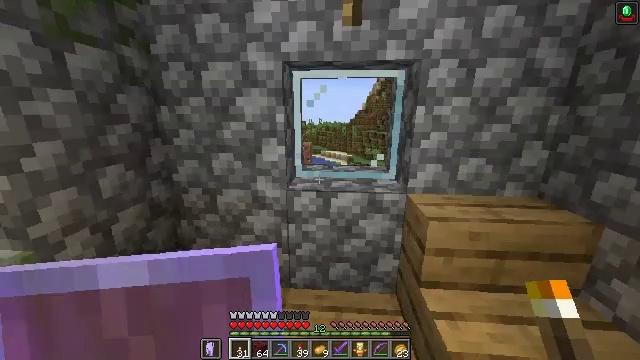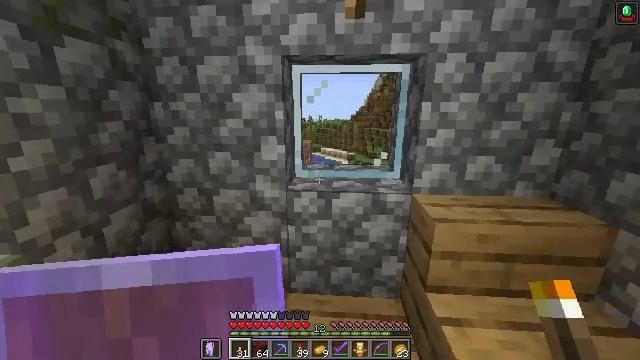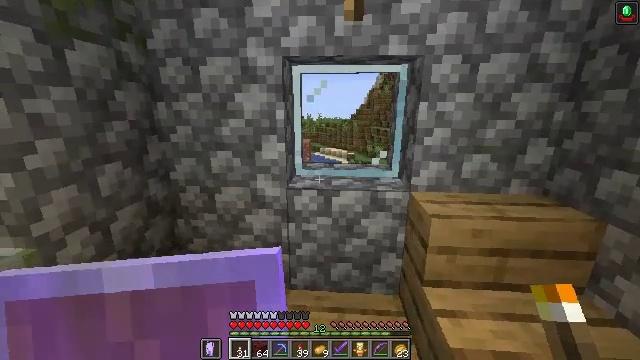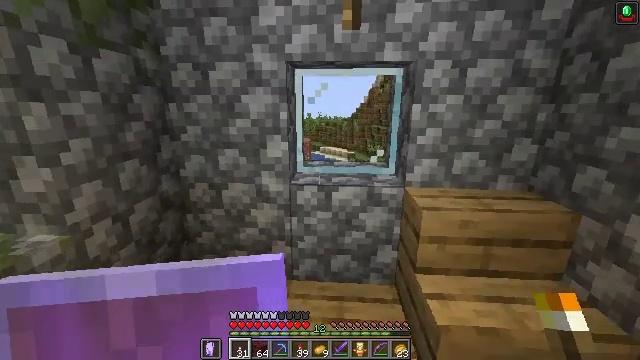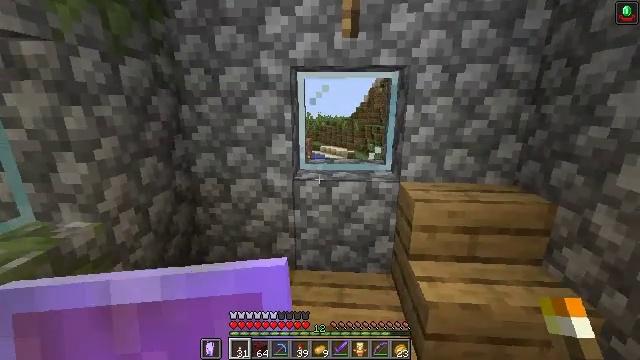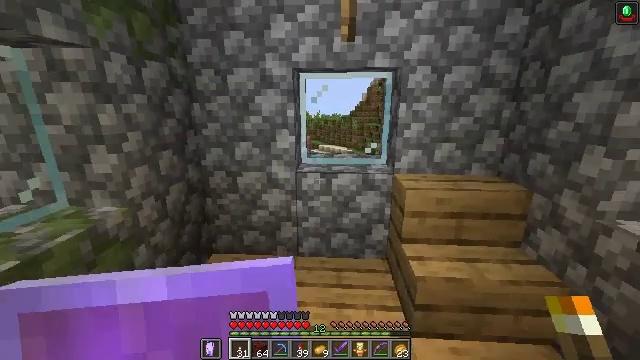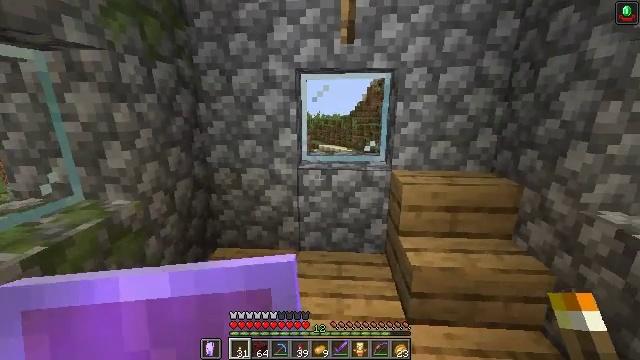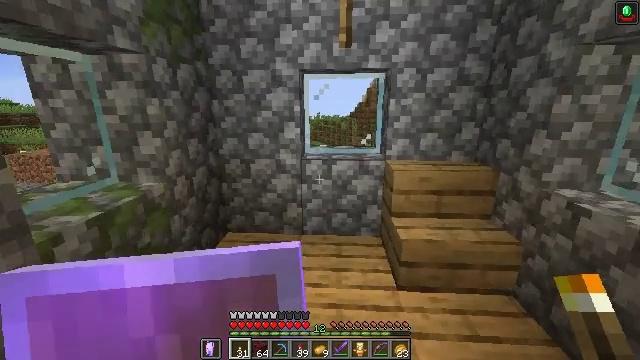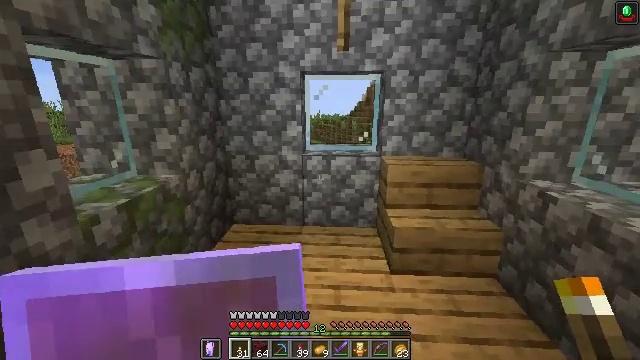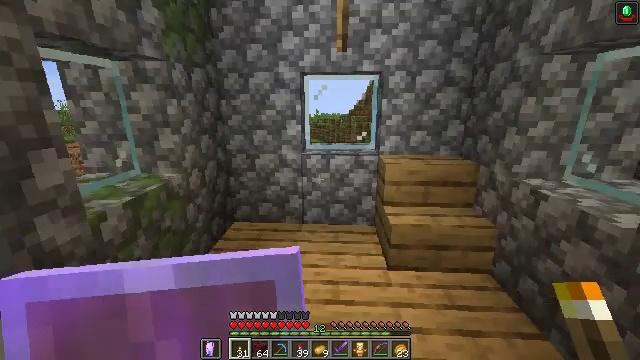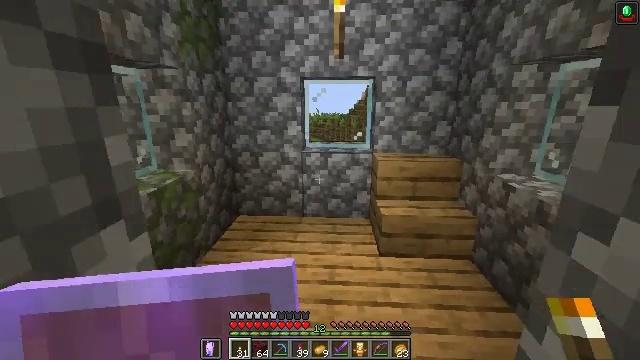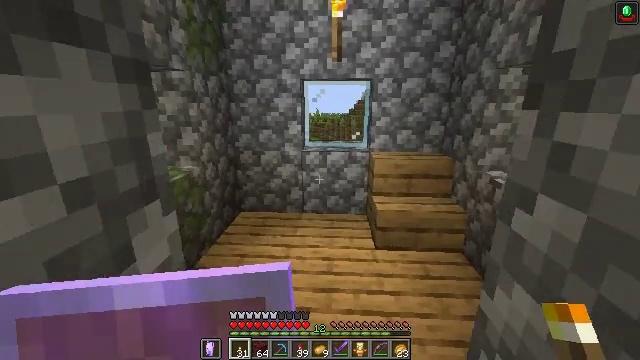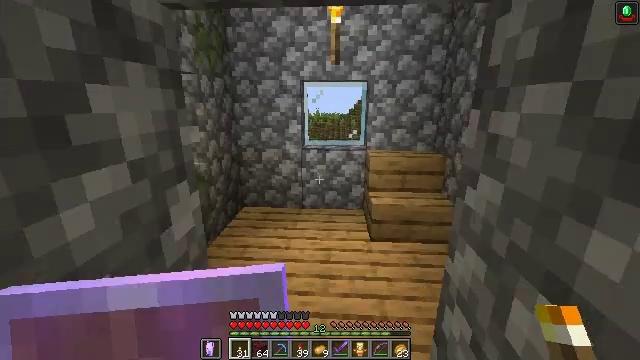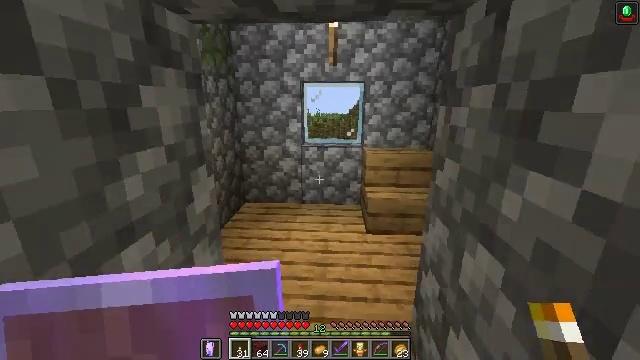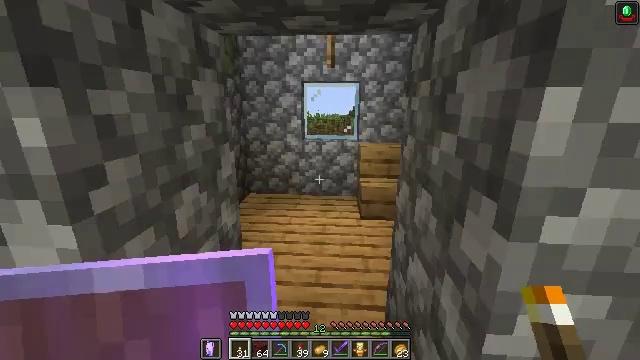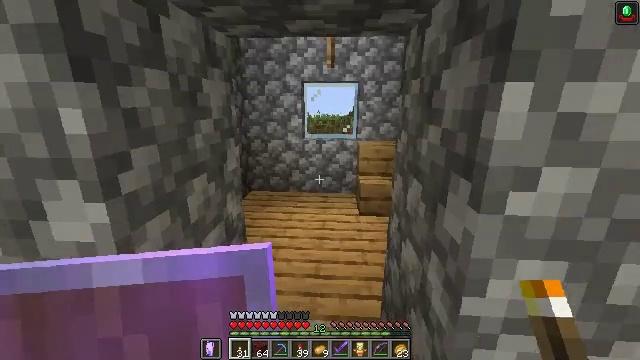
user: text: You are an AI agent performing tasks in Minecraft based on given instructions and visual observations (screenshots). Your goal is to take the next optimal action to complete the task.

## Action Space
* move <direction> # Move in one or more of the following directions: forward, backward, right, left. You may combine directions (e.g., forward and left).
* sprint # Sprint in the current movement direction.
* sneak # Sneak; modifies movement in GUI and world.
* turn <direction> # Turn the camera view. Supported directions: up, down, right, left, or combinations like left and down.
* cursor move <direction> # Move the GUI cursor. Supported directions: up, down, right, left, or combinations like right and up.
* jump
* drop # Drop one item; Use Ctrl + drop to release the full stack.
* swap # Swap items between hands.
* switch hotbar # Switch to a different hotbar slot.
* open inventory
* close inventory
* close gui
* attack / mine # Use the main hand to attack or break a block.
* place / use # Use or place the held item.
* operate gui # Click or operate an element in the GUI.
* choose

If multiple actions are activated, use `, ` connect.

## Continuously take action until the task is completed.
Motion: motion action
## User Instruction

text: Craft cooked mutton using raw mutton and a heat source.
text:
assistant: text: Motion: move back
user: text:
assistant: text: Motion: move back
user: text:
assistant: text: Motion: move back
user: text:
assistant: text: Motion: move back
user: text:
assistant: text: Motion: move back
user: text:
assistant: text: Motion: move back
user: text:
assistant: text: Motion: move back
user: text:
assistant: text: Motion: move back
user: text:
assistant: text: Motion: move back
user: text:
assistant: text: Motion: move back
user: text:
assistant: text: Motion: move back
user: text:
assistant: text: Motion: move back
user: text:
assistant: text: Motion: move back
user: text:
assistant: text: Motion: move back
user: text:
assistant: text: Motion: move back
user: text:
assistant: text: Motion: move back
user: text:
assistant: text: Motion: move back
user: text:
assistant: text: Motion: move back
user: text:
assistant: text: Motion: move back and move right
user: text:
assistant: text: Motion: move back and move right, turn right
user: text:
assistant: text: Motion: move back and move right, turn right
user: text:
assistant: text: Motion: move right, turn right
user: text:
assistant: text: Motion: move right, turn right
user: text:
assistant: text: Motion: move right, turn right
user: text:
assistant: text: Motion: move right, turn right
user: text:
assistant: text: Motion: move right, turn right
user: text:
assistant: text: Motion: move right, turn right
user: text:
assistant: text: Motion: move forward and move right, turn right
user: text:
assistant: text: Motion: move forward and move right
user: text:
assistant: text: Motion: move forward and move right